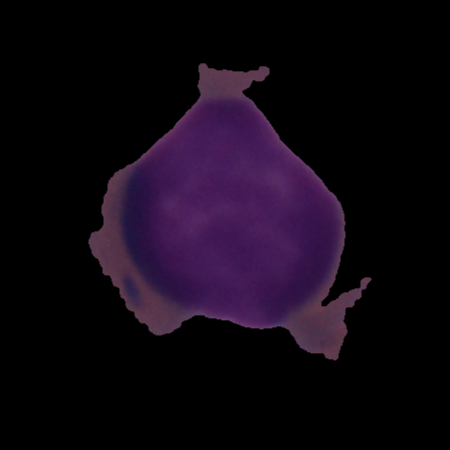
Label: cancer